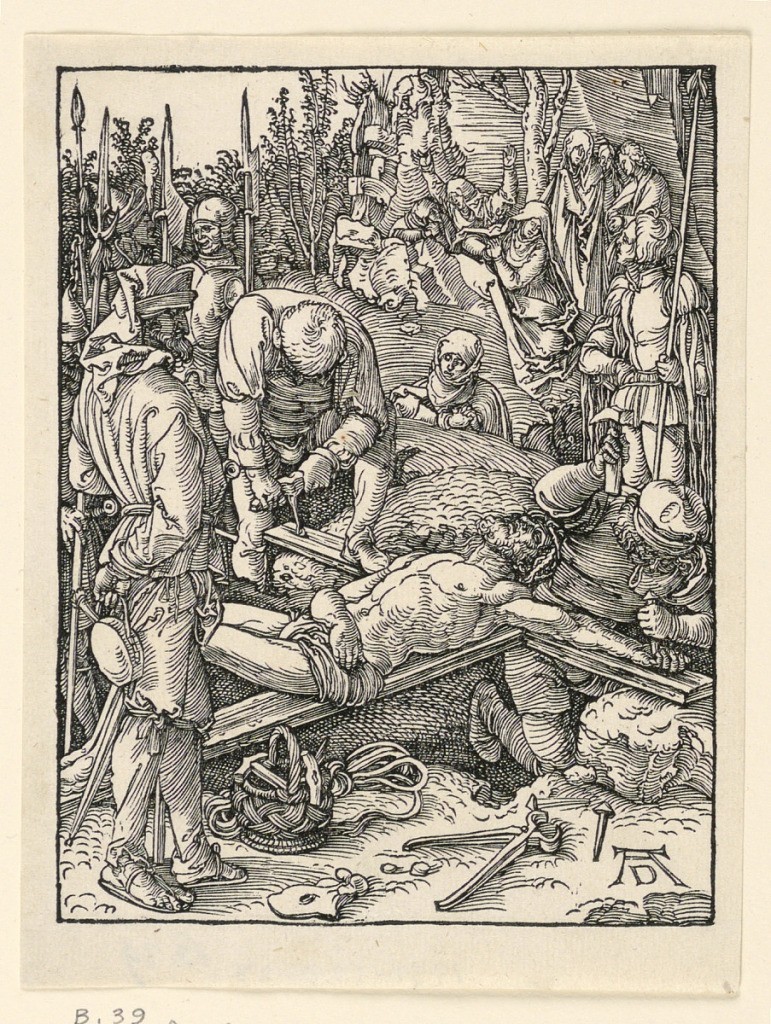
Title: The Nailing to the Cross, from The Little Passion Series
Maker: Albrecht Dürer, German, 1471–1528
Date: ca. 1509–1511
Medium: Woodcut on paper
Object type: Print
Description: In the foreground, Christ is being nailed to the cross. Soldiers to left and right, lamenting figures in the background. Monogram of Dürer, lower left.